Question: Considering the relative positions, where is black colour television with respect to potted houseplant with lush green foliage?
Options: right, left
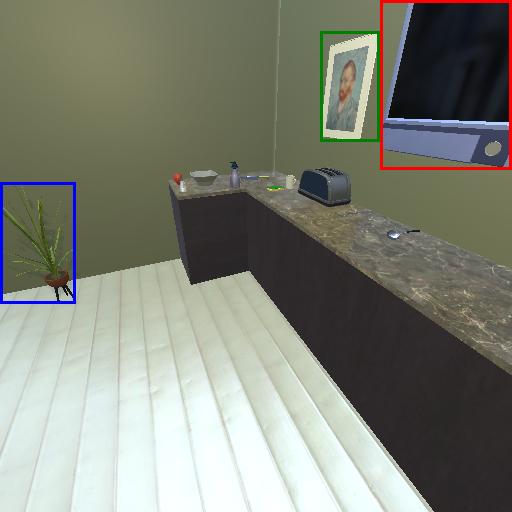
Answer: right